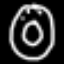
Label: donut